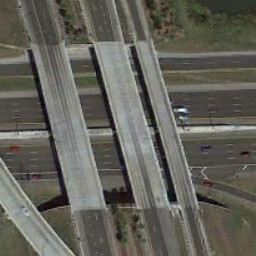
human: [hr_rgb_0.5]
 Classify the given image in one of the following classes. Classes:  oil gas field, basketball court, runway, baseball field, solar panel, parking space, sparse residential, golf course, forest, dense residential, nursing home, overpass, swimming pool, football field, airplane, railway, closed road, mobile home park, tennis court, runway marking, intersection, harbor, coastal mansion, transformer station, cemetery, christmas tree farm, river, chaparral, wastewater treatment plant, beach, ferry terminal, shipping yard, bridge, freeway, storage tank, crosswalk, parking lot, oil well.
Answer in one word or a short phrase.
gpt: overpass